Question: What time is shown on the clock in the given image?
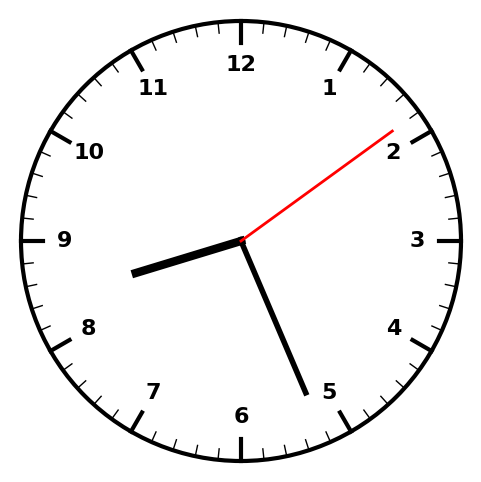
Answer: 08:26:09